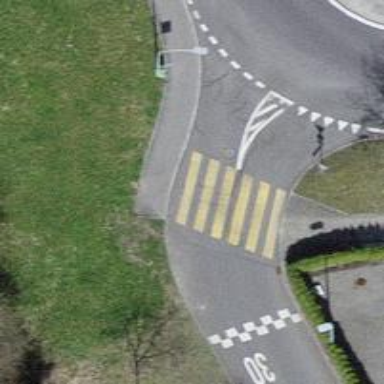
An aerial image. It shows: Kerb serving as barrier.